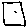
Label: square